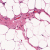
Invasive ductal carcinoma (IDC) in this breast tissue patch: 0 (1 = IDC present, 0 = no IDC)